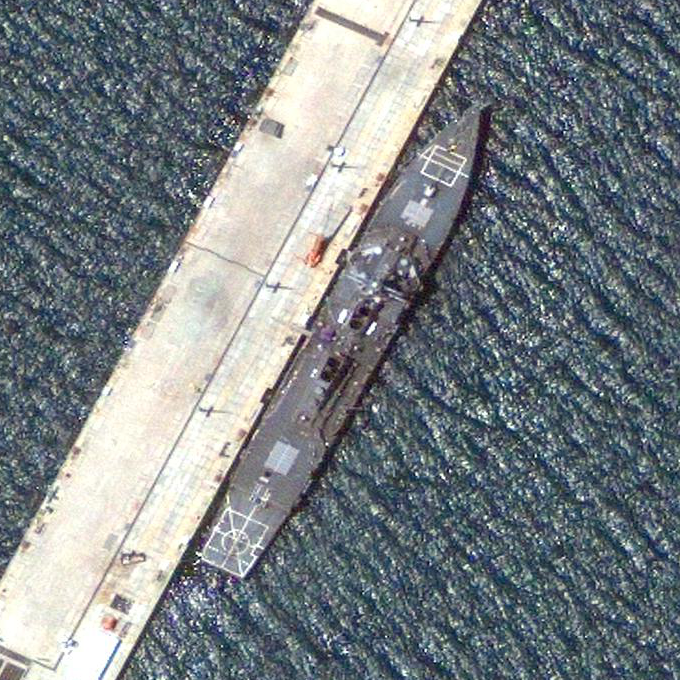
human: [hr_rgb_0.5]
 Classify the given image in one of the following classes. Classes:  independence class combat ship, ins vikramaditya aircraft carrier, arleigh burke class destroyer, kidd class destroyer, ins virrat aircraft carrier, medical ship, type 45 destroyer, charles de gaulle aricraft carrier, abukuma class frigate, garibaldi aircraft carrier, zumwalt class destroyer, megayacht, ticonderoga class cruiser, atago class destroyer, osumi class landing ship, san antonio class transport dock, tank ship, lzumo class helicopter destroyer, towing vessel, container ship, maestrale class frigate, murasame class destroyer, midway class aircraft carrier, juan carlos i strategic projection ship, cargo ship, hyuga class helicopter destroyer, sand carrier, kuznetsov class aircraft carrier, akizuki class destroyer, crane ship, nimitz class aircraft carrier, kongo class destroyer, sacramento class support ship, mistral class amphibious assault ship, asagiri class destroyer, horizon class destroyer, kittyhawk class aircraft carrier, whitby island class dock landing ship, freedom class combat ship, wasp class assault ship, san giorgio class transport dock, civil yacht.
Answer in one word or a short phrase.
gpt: Arleigh Burke class destroyer